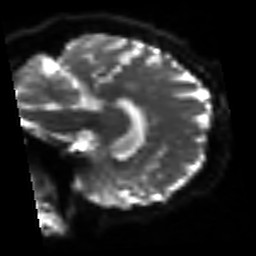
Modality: sbref
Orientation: sagittal
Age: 62
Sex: female
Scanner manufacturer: siemens
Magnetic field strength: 3 T
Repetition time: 3.2 s
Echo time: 0.081 s